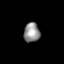
Tissue: skin
Cell type: Epithelial cells
Senescence score: 0.7205
Nuclear area (px): 307
Mean DAPI intensity: 144.808